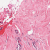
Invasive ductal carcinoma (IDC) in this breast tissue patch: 1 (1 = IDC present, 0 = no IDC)